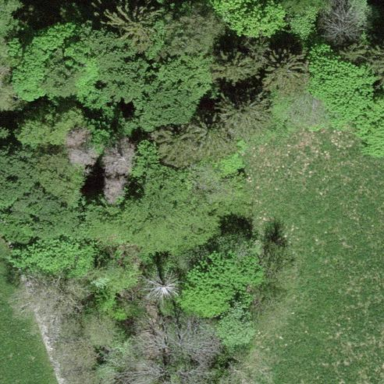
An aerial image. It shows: Beautiful woodland area.